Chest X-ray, AP view. Patient: 38 years old, sex F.
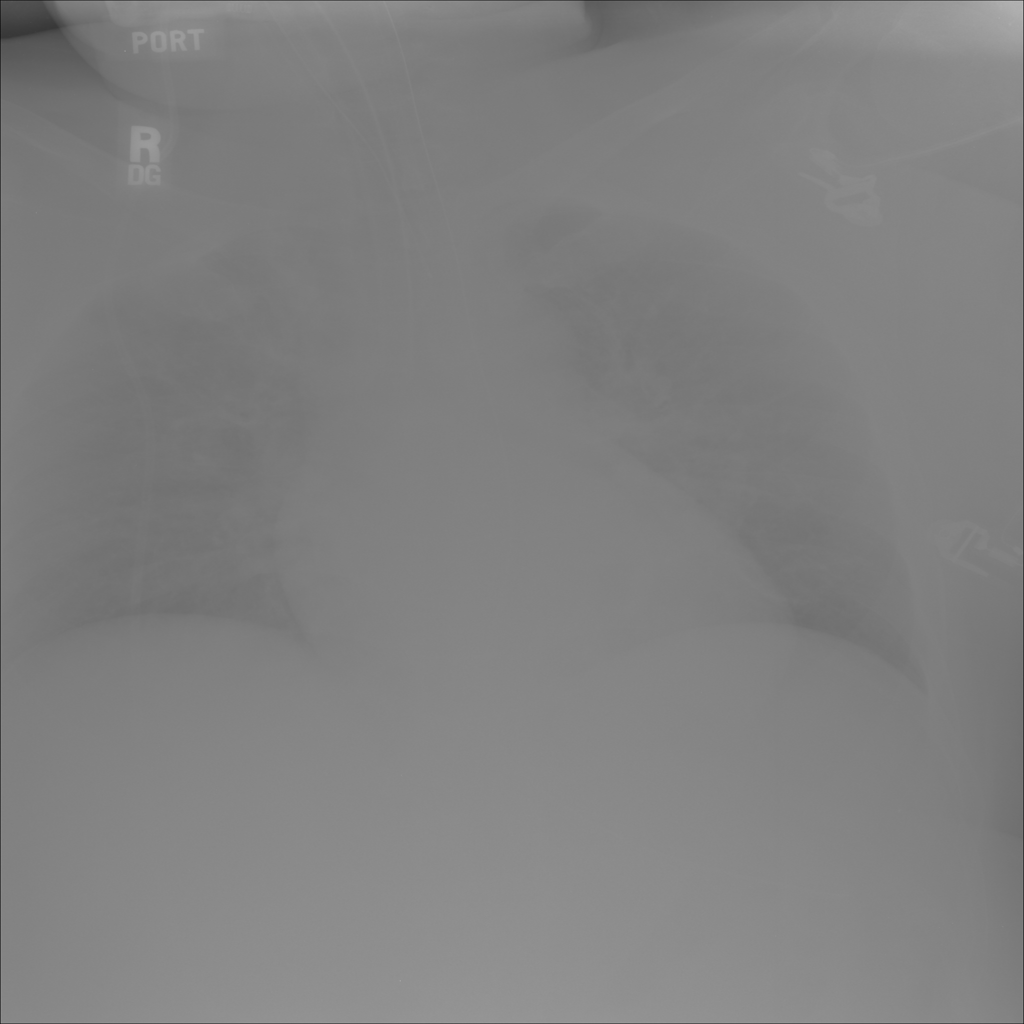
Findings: No Finding